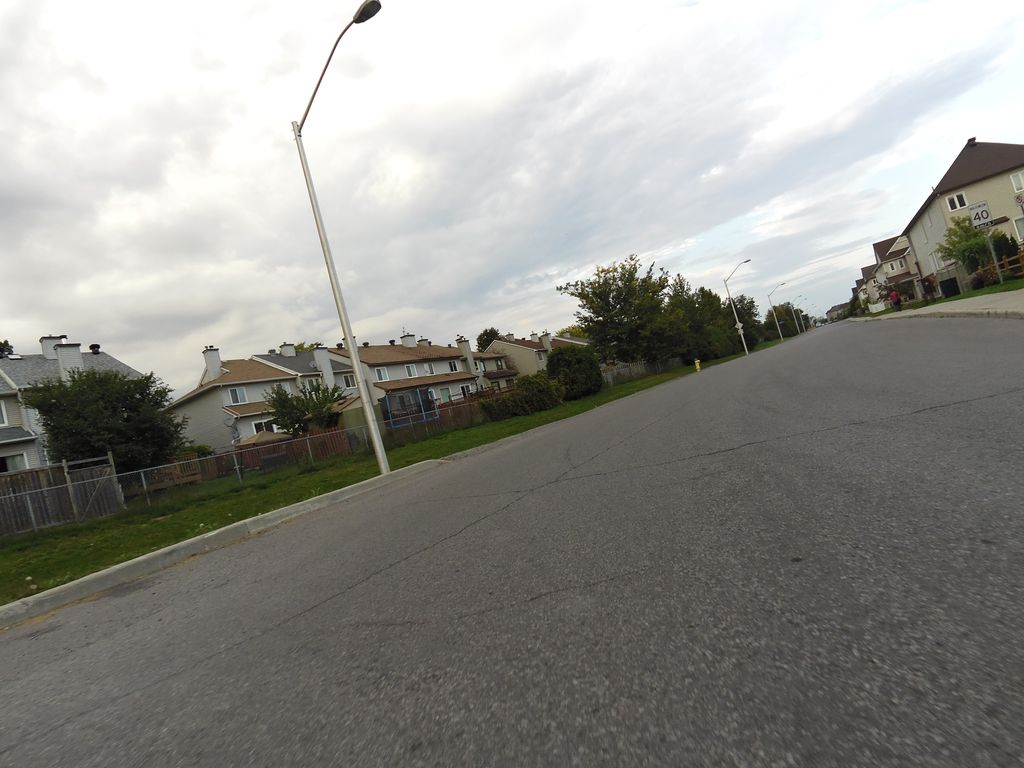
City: ottawa-gatineau